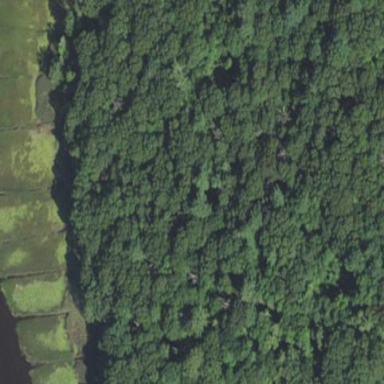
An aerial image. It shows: Nature reserve with mixed deciduous forest.